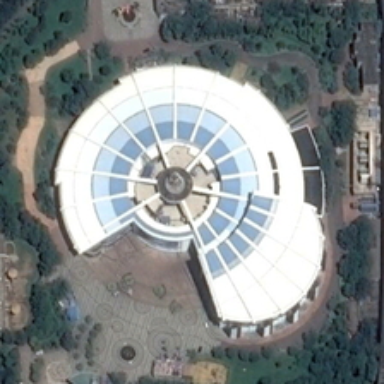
Many green trees are around a white center building shaped like a incomplete circle .